Question: My steps:
1. Added the AudioToolbox framework (AudioToolbox.framework) to my target in Build Phases.
2. #import AudioToolbox/AudioServices.h into my ViewController.h
3. Added - (void)vibrate into my ViewController.h
4. Added - (void)vibrate { AudioServicesPlayAlertSound(kSystemSoundID_Vibrate); } into my ViewController.h under @implementation
5. Called [self vibrate]; in my viewDidLoad.
I don't want to use an 'IBAction' because this isn't supposed to vibrate off a button being pushed.
I do have my phone on. It is not on silent. And it is an iPhone5.

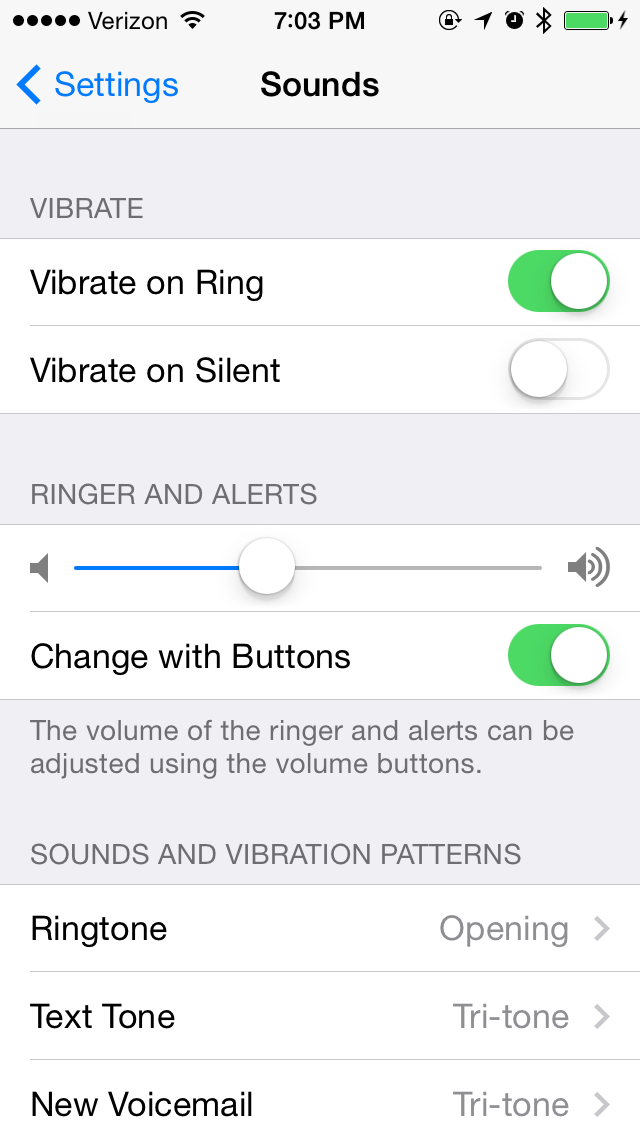
Answer: This should work. So it is likely that the vibration is disabled in your iphone sound settings.
If you are using an iPod touch, you should also be aware that this device doesn't have a vibration motor.